Question: I just downloaded CakePHP 2.1 and did all the setup for the database and all the rest, but I'm unable to use the cake console, I get the following error:
'''
Error: Database connection "Mysql" is missing, or could not be created.
'''
If I open the site on my browser I see this:

This is my database.php:
'''
public $default = array(
'datasource' => 'Database/Mysql',
'persistent' => false,
'host' => '127.0.0.1',
'login' => 'user',
'password' => 'password',
'database' => 'database_schema',
'prefix' => '',
'encoding' => 'utf8',
'port' => ' /Applications/xampp/xamppfiles/var/mysql/mysql.sock',
);
'''
I'm using XAMPP 1.7.3, I read that the issue might be related to PDO, but I have no idea how to set it up properly, any suggestions?
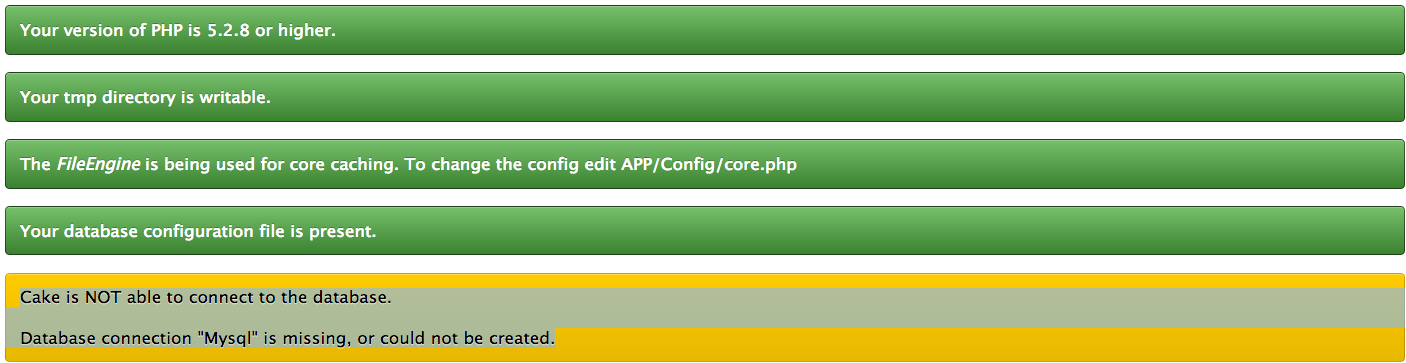
Answer: You should enable the php_pdo_extension in php.ini. The file is located at '/Applications/XAMPP/etc/php.ini' by default.